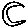
Label: moon